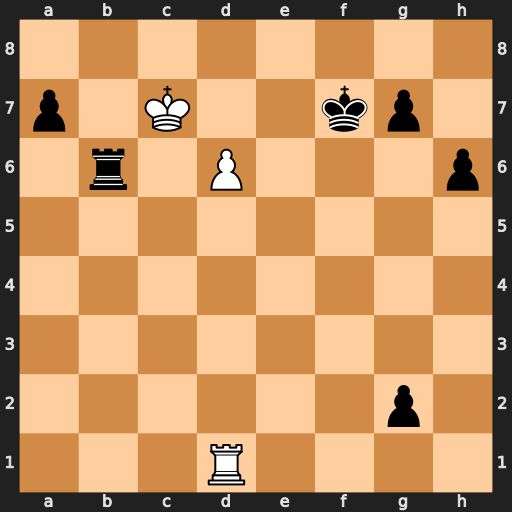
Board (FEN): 8/p1K2kp1/1r1P3p/8/8/8/6p1/3R4
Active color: w
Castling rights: -
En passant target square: -
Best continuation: d7 Re6 d8=Q